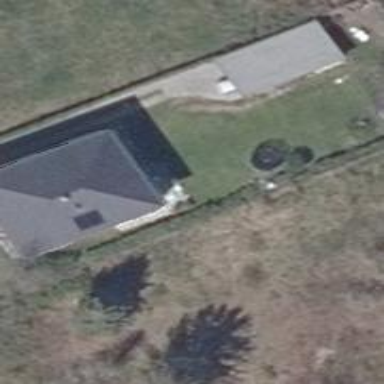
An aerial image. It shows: Detached building with hipped roof shape.